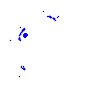
Particle: pion